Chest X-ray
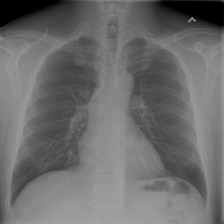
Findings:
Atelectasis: negative
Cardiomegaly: negative
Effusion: negative
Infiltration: negative
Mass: negative
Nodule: negative
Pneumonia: negative
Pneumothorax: negative
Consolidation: negative
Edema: negative
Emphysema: negative
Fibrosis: negative
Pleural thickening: negative
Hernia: negative